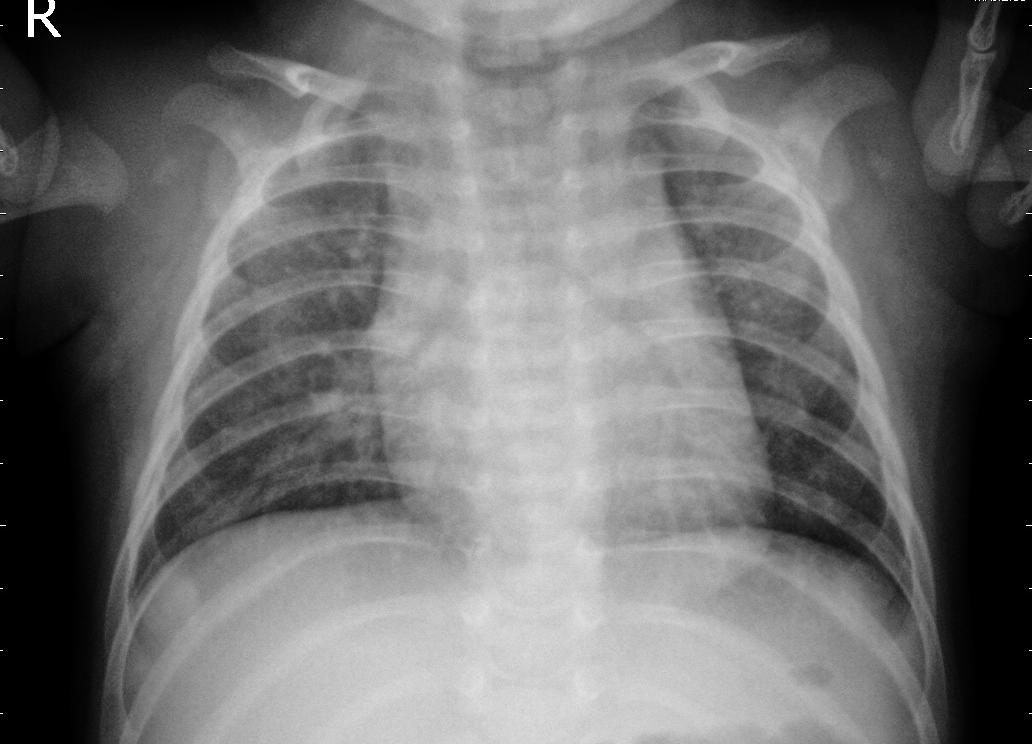
Diagnosis: PNEUMONIA